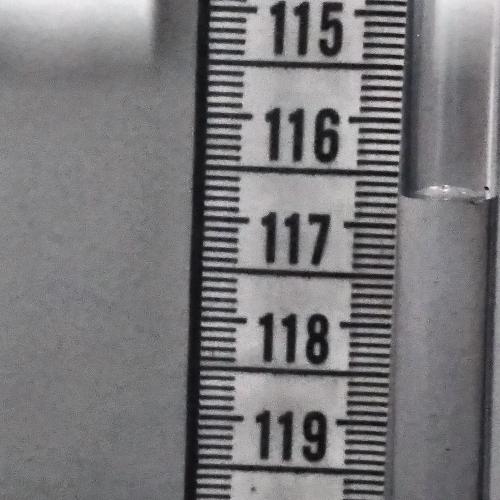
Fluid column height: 116.7 cm